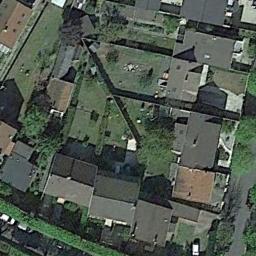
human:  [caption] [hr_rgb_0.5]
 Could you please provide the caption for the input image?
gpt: A dense residential area has a lot of greenery and lots of houses neatly arranged .

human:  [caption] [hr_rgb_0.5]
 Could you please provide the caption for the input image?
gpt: The dense residential is on the grass next to some trees .

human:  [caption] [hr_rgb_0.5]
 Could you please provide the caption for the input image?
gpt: There are many roads and neatly arranged houses and trees and large lawns in densely populated areas .

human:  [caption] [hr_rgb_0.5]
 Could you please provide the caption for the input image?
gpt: The color of the house is different .

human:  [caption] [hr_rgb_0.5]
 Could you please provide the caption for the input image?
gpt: There are some black buildings with lawns around on dense residential area .